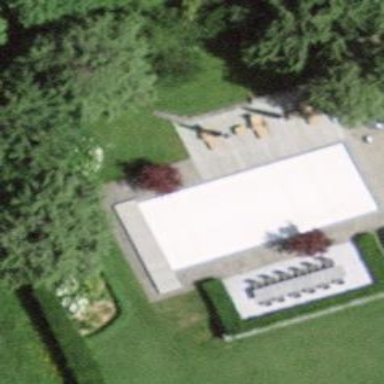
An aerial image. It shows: Swimming pool located in leisure land.